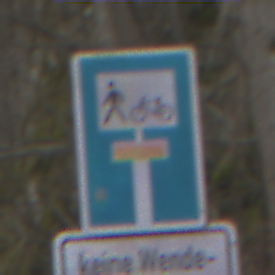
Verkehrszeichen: SackgasseRadverkehrFussgaengerDurchlaessig
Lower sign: HinweisGeaenderteVorfahrtVerkehrsfuehrungVerkehrsregelung3
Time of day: MorningAfternoon
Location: Outdoor (Nature)
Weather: PartlyCloudy
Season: NotSpecified
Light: Natural